Current action and preconditions to check: trajectory_clear

Your task: For each precondition in the list above, predict whether it will hold at this action.

Consider the current scene as observed from the mobile robot's camera, and analyze the predicted future states of all dynamic agents (e.g., people, animals, vehicles, or any moving entities) within the NEXT SECOND.

IMPORTANT: Only answer "very likely" if you are absolutely certain—based on strong, clear evidence—that a dynamic agent will violate the precondition in the predicted future state. Do NOT answer "very likely" for unlikely, ambiguous, or low-probability risks.

Ask yourself for each precondition: Is there a high probability, with clear and convincing evidence, that the predicted future states of any dynamic agent will interfere with the predicted future state of the currently executing action within the NEXT SECOND, causing that precondition to fail?

Assess the risk level based on these predictions. Use "likely" or "very likely" if motions create a clear risk of interference.

Use "neutral" or "improbable" if agents are nearby but their predicted paths are clearly diverging or non-conflicting.

Failure Risk Categories: "very improbable", "improbable", "neutral", "likely", "very likely"

Answer Format: Output ONLY the probability_of_failure value from these categories: "very improbable", "improbable", "neutral", "likely", "very likely"

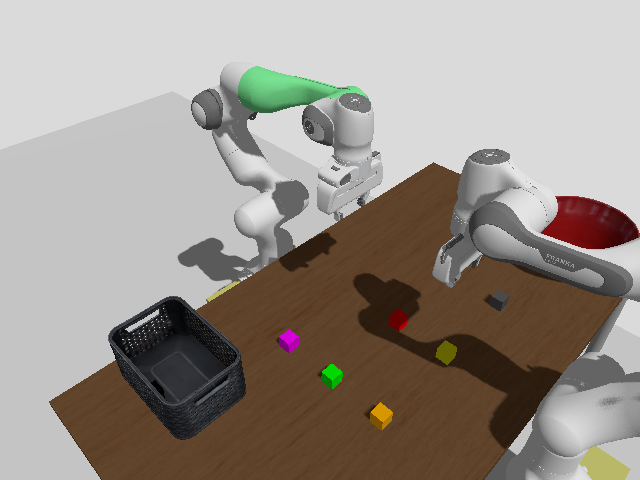

Answer: very improbable